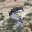
Label: 5